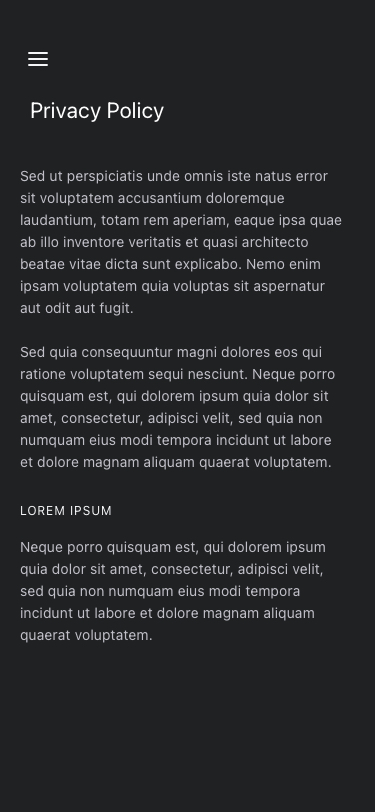
Text in this UI design:
Neque porro quisquam est, qui dolorem ipsum quia dolor sit amet, consectetur, adipisci velit, sed quia non numquam eius modi tempora incidunt ut labore et dolore magnam aliquam quaerat voluptatem.
LOREM IPSUM
Sed ut perspiciatis unde omnis iste natus error sit voluptatem accusantium doloremque laudantium, totam rem aperiam, eaque ipsa quae ab illo inventore veritatis et quasi architecto beatae vitae dicta sunt explicabo. Nemo enim ipsam voluptatem quia voluptas sit aspernatur aut odit aut fugit.

Sed quia consequuntur magni dolores eos qui ratione voluptatem sequi nesciunt. Neque porro quisquam est, qui dolorem ipsum quia dolor sit amet, consectetur, adipisci velit, sed quia non numquam eius modi tempora incidunt ut labore et dolore magnam aliquam quaerat voluptatem.
Privacy Policy